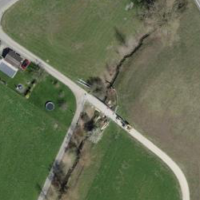
EUNIS habitat code: 24
Species observed at this site:
Pholidoptera griseoaptera
Phaneroptera falcata
Gomphocerippus rufus
Pseudochorthippus parallelus
Chorthippus biguttulus